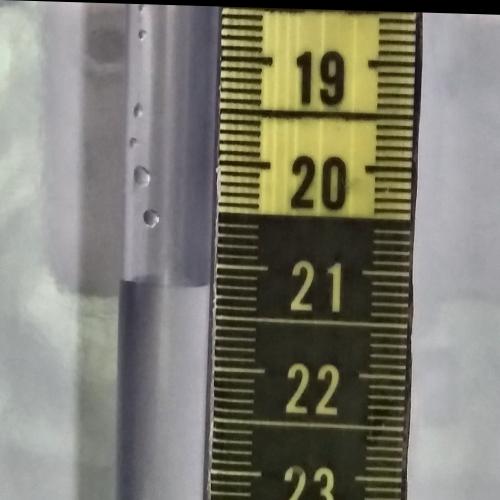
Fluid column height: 21.2 cm